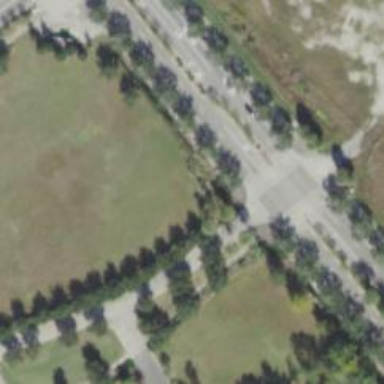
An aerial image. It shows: Marked crossing on cycleway.